Question: In my table I have changes that have been made on my web app. Now I need to fetch these changes for every user when he logs in so he can already know where to go. Since last time he was logged there can be many changes and every change is not important anymore. I need to get last change for every project, task or subtask for every different type. In status I have information whether it is complete...
I have already tried to get all changes and then sort it in script on specific page. Problem is that I have to check for every task, subtask and sort out the rest and I'm sure there is way that I can sort those out already in SQL query.
So far I'm using this query:
'''
SELECT *
FROM changes
WHERE "for" = 1
ORDER BY id_project, id_task, id_subtask, type, date DESC;
'''
I would like to get only the rows that are marked in my result of the query:

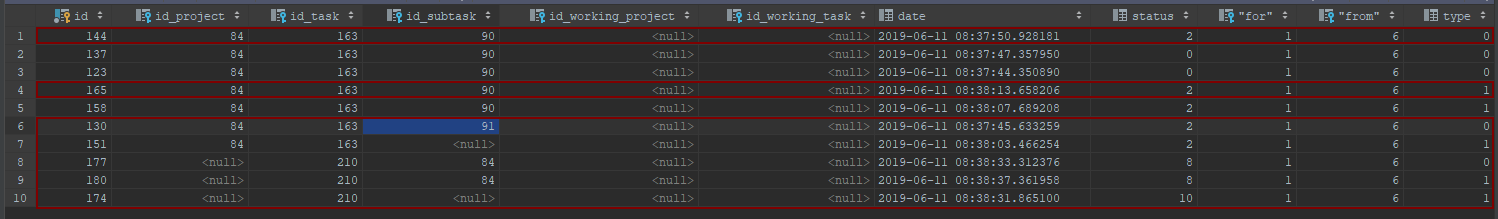
Answer: Typically the fastest way to get results like this in PostgreSQL is to use 'DISTINCT ON':
'''
SELECT DISTINCT ON (id_project, id_task, id_subtask, type)
*
FROM changes
WHERE "for" = 1
ORDER BY id_project, id_task, id_subtask, type, date DESC;
'''
This won't make the query faster though. To speed it up, you need an index:
'''
CREATE INDEX ON changes (for, id_project, id_task, id_subtask, type, date);
'''